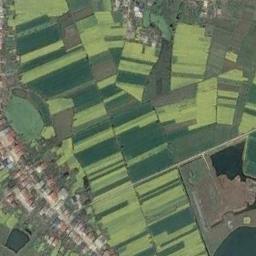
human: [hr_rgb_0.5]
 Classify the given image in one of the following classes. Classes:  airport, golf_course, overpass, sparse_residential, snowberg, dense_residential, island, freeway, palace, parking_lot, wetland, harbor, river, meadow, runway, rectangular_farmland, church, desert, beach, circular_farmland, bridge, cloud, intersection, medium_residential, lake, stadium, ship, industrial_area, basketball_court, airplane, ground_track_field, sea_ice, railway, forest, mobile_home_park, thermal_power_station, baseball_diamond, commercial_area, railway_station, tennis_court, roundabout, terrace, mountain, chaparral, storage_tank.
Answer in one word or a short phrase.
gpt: rectangular_farmland